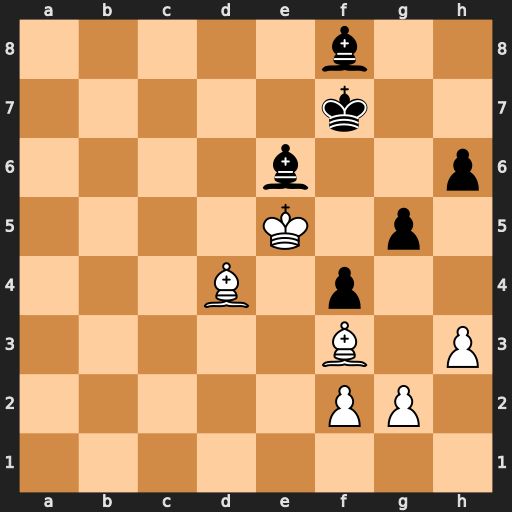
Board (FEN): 5b2/5k2/4b2p/4K1p1/3B1p2/5B1P/5PP1/8
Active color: w
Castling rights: -
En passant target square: -
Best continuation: Bh5+ Kg8 Kxe6